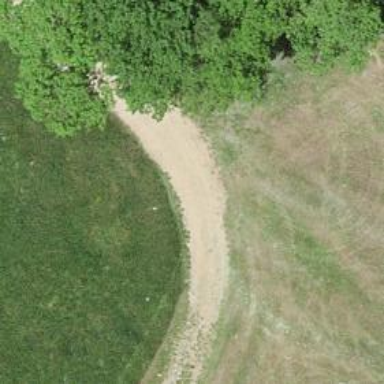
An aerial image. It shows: Grass track with grade2 tracktype.